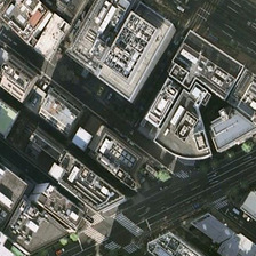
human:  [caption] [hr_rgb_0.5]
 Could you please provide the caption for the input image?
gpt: There is a road next to two large commercial buildings.

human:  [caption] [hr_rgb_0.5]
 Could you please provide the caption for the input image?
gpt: Next to these two large commercial buildings is a road.

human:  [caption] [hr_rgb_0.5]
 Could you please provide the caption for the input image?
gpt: There is a road next to these two large commercial buildings.

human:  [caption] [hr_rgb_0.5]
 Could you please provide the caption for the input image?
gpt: There is a road next to these two large commercial buildings.

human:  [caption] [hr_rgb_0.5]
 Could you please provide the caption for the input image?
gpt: There is a road next to these two large commercial buildings.